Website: slack
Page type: account-dashboard
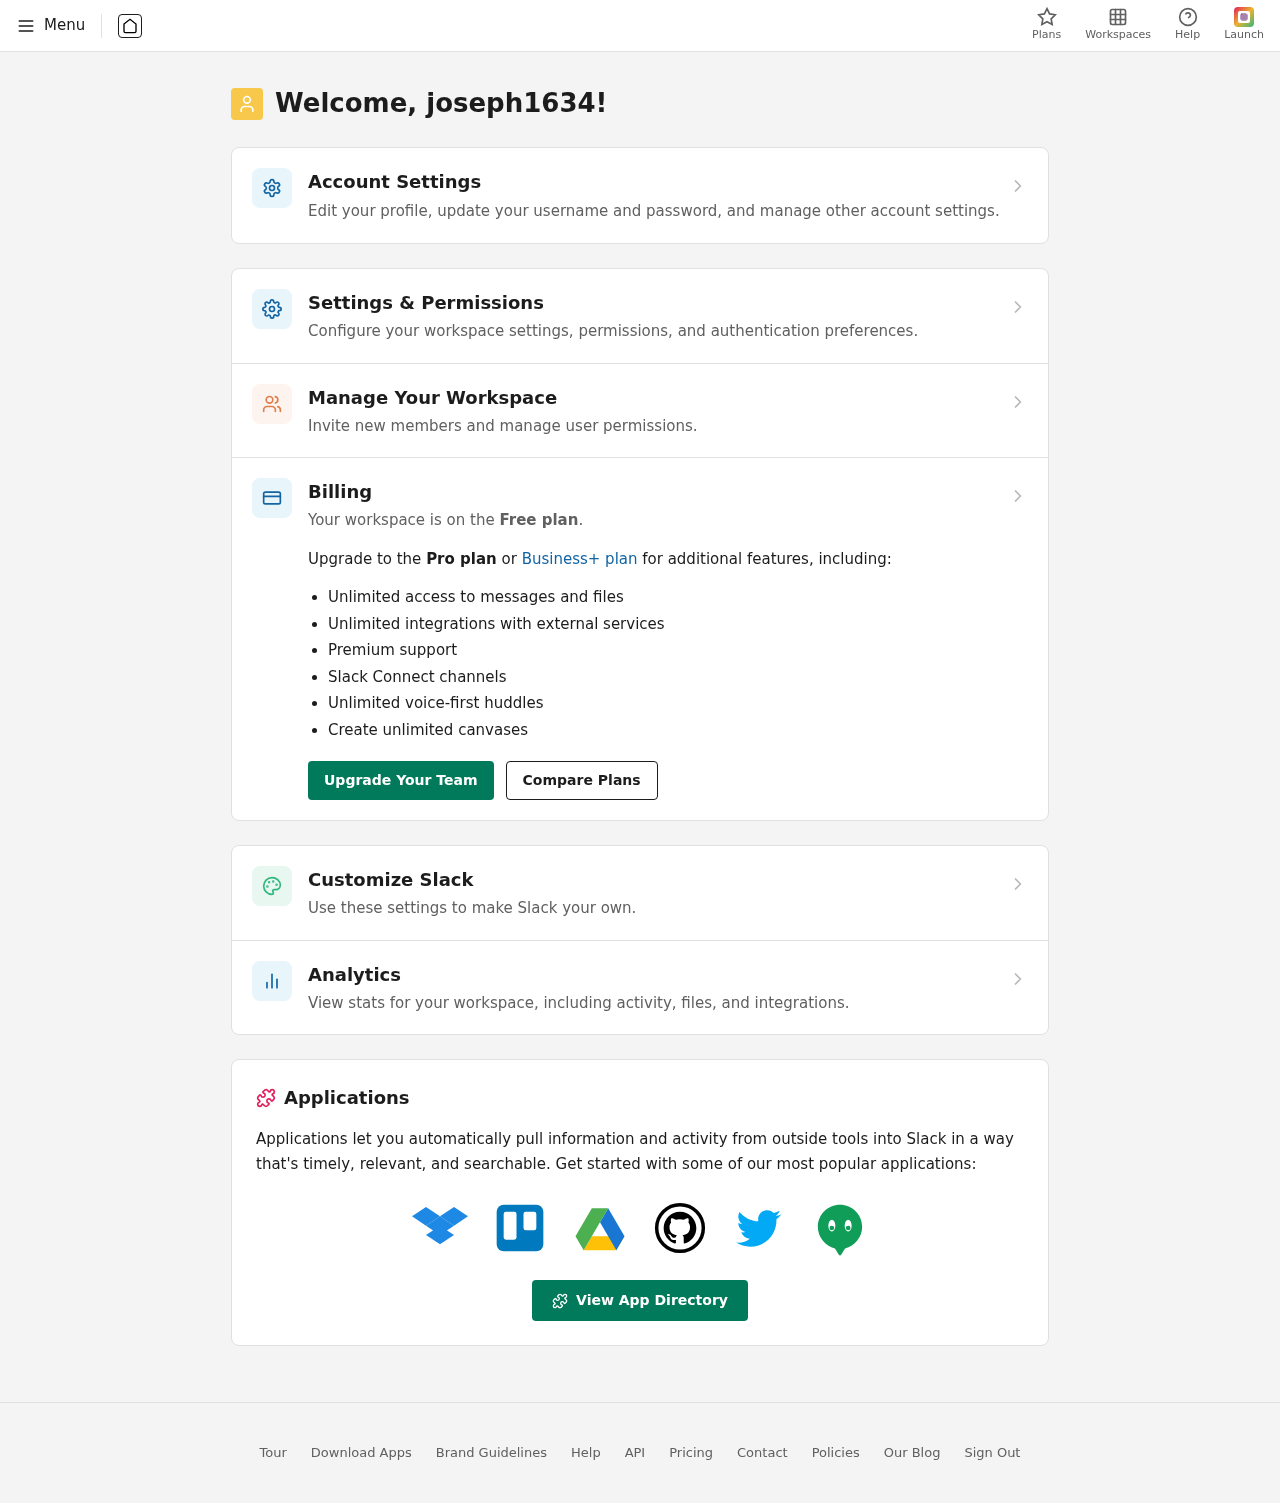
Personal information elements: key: PII_LOGIN_USERNAME
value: joseph1634